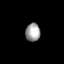
Tissue: lung
Cell type: Endothelial cells
Senescence score: 0.5838
Nuclear area (px): 260
Mean DAPI intensity: 160.623